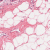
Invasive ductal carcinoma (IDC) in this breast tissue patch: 0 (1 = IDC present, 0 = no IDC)